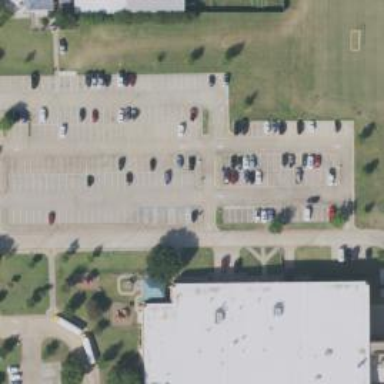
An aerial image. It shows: Parking space is available.